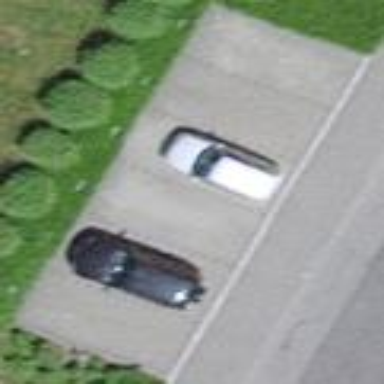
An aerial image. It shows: Parking area with paving stones.